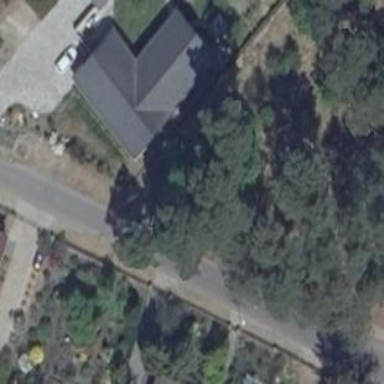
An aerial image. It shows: Detached building with gabled roof.